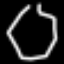
Label: octagon